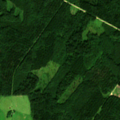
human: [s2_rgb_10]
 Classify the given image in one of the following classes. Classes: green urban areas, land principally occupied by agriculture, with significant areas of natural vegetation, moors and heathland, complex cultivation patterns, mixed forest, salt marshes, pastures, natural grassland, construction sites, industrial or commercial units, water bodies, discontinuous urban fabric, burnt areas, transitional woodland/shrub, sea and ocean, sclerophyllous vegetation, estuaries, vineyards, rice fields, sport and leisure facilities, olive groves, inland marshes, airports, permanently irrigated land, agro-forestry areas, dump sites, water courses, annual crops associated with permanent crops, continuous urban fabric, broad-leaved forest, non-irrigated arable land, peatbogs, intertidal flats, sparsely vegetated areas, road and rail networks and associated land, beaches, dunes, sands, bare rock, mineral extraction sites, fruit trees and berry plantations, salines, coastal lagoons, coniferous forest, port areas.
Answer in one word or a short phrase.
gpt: pastures, broad-leaved forest, mixed forest, transitional woodland/shrub